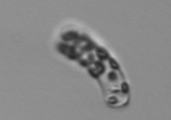
Label: Guinardia_striata